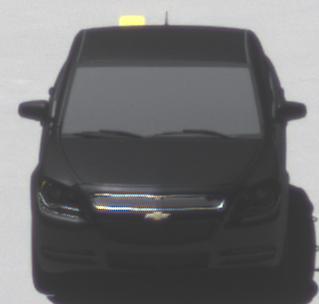
Make: Chevrolet
Model: Malibu 2.4
Detailed model: Malibu
Model produced from: 2012/07
Model produced until: 2014/08
Doors: 4
Color: black
Road condition: dry road
Daytime: midday
Contrast: high contrast